Field crop: maize
Growth stage: 2
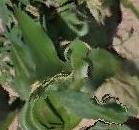
Species: maize